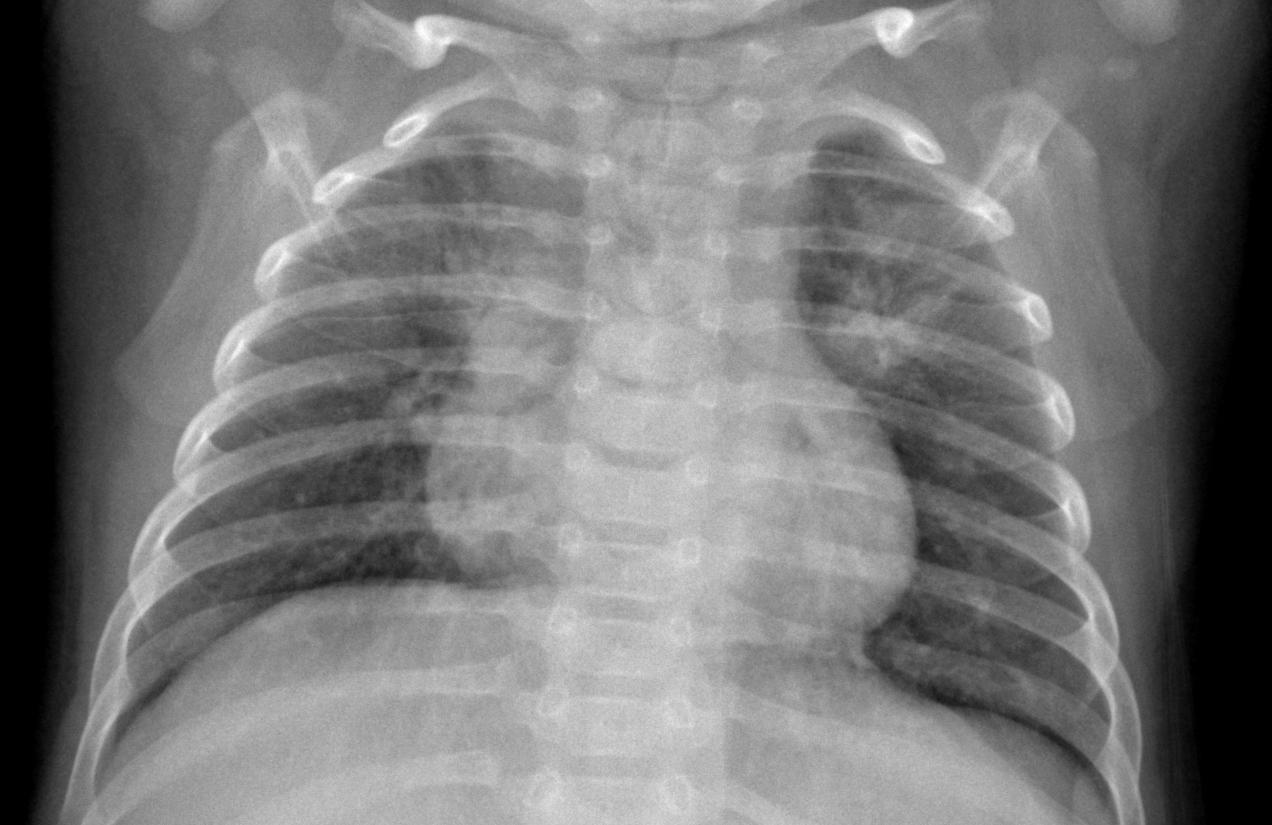
Diagnosis: PNEUMONIA